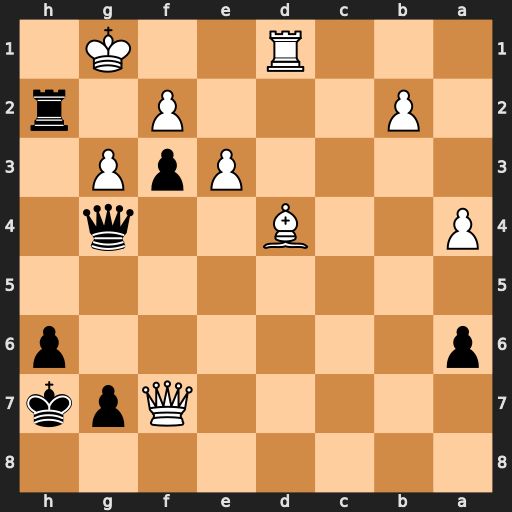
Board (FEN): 8/5Qpk/p6p/8/P2B2q1/4PpP1/1P3P1r/3R2K1
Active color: b
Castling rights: -
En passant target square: -
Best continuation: Rh1+ Kxh1 Qh3+ Kg1 Qg2#